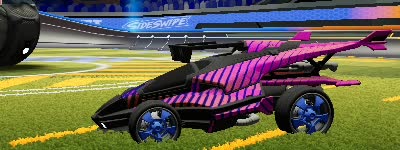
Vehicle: aftershock